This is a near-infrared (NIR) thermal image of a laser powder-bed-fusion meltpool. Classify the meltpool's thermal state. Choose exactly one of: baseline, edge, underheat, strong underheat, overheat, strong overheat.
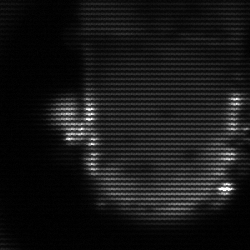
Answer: baseline